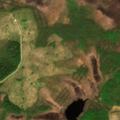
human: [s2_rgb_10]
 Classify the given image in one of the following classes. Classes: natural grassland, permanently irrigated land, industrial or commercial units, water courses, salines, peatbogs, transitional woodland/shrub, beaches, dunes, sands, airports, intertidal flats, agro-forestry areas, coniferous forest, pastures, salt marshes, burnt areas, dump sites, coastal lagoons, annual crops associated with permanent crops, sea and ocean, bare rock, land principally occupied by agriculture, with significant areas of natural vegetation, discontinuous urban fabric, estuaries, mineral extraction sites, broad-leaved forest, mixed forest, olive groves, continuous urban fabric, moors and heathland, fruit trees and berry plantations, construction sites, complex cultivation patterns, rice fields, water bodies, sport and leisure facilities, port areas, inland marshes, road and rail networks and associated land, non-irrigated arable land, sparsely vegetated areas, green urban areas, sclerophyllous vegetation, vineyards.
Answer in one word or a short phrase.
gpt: coniferous forest, transitional woodland/shrub, peatbogs